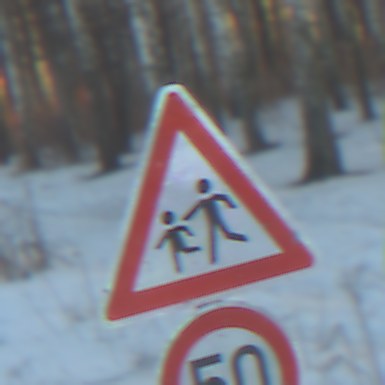
Verkehrszeichen: KinderRechts
Zusatzzeichen unten: Geschwindigkeit50
Umgebung: Outdoor, Nature
Tageszeit: SunriseSunset
Wetter: Clear
Licht: Natural
Jahreszeit: Winter
Kontrast: LowContrast